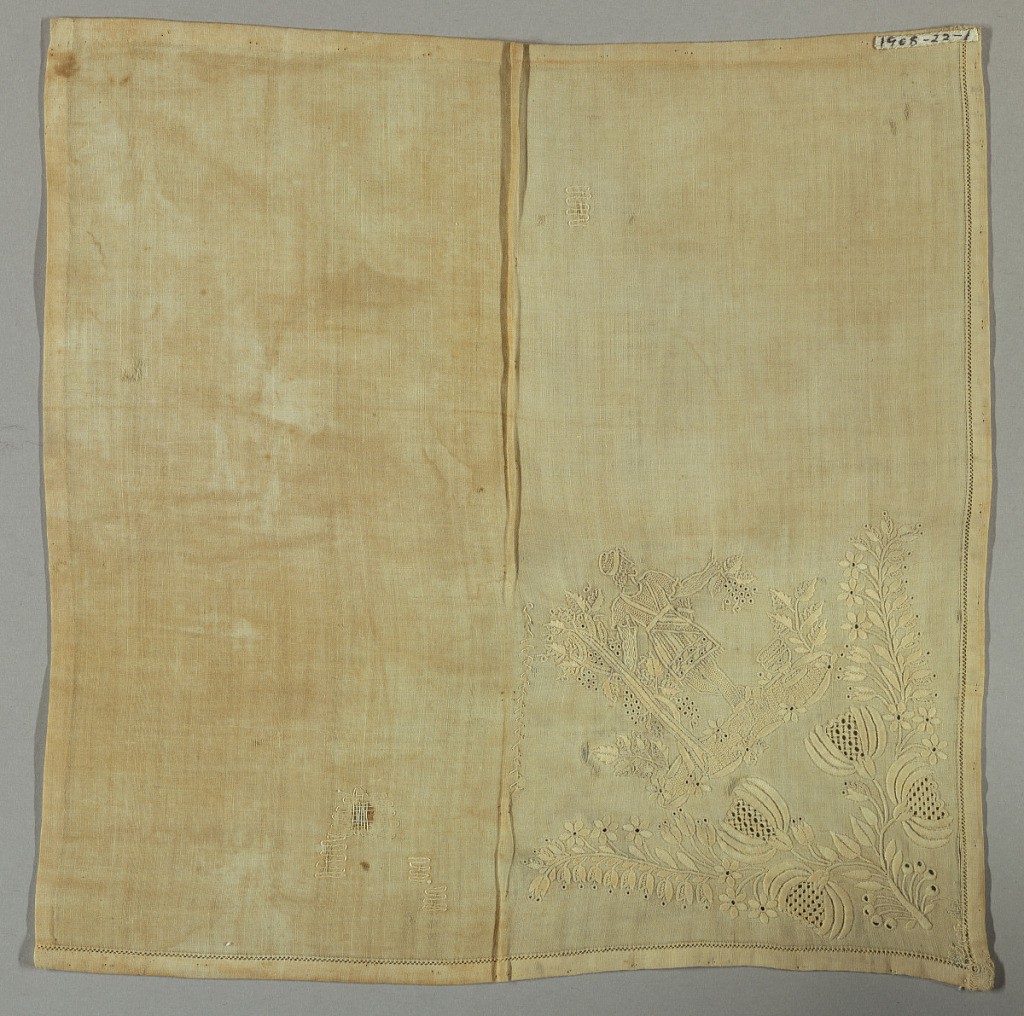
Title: Handkerchief
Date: early 19th century
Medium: cotton Technique: embroidered
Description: Embroidered ornament in one corner showing man picking fruit from a tree and two floral sprays. Hemstitching on two sides of handkerchief.